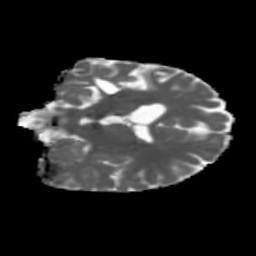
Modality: MD
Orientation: coronal
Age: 37
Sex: female
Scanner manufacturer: siemens
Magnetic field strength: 3 T
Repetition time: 5.47 s
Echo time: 0.0854 s